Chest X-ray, AP view. Patient: 18 years old, sex F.
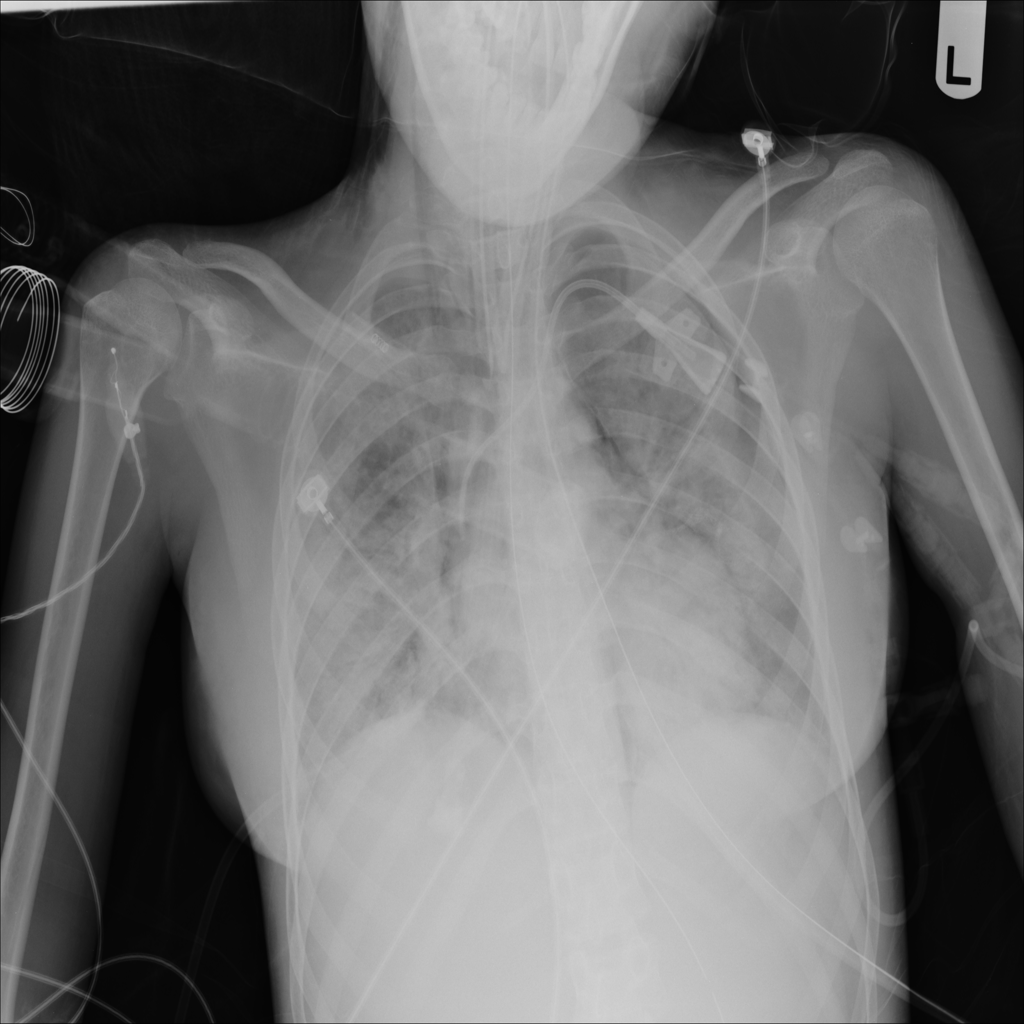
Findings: No Finding